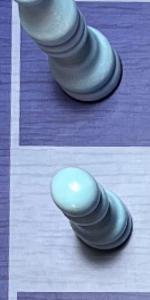
Label: Pawn_White